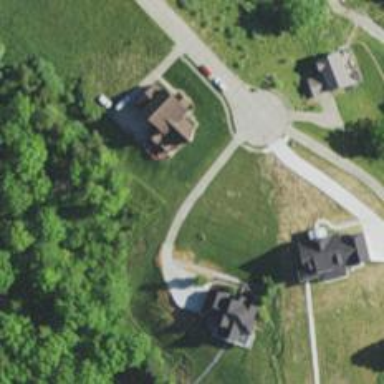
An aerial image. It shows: Driveway.